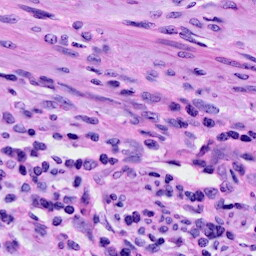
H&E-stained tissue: Cervix